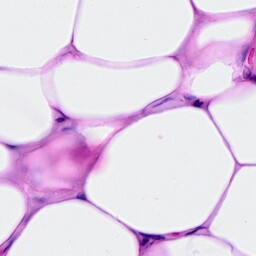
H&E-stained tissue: Breast